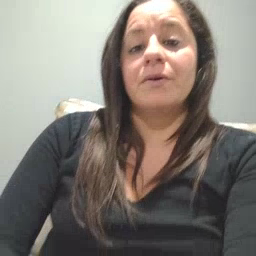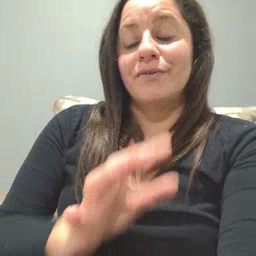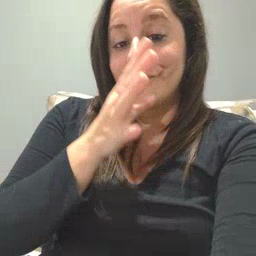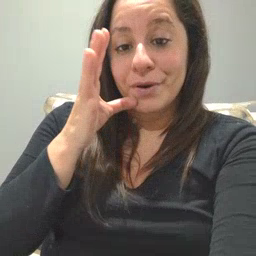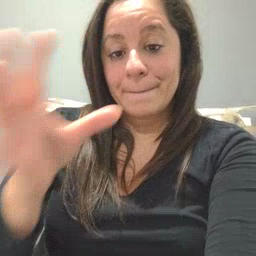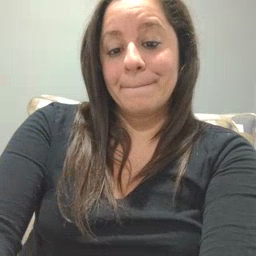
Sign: farm